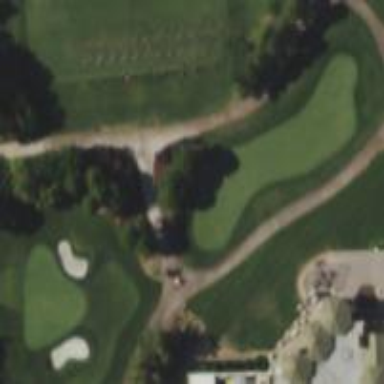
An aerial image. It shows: Green golf area with grass land use.